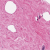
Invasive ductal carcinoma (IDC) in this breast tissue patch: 0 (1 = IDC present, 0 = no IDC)